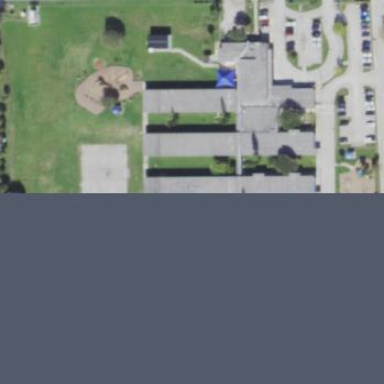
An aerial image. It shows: School.